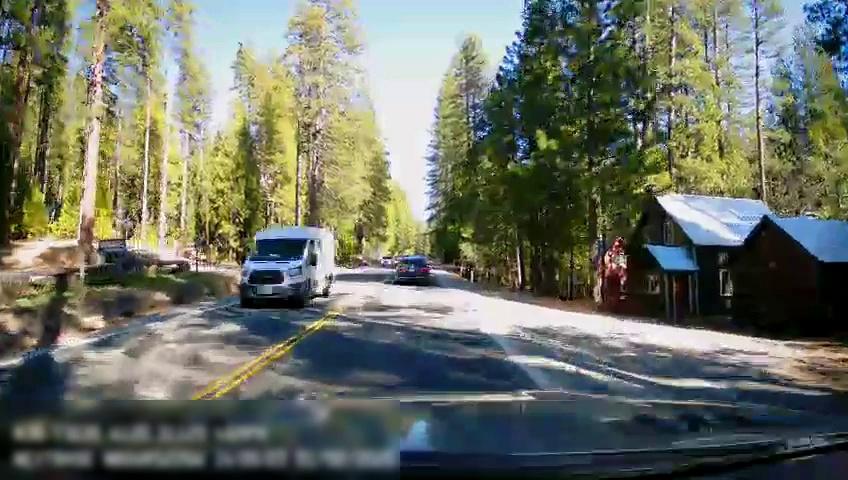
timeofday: Day
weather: Sunny
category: Drivable Space
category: Vehicles | Van
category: Vehicles | Car
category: Vehicles | Car
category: Lanes | Opposite Lane
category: Lanes | Opposite Lane
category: Lanes | Current Lane
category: Lanes | Current Lane